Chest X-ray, AP view. Patient: 60 years old, sex F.
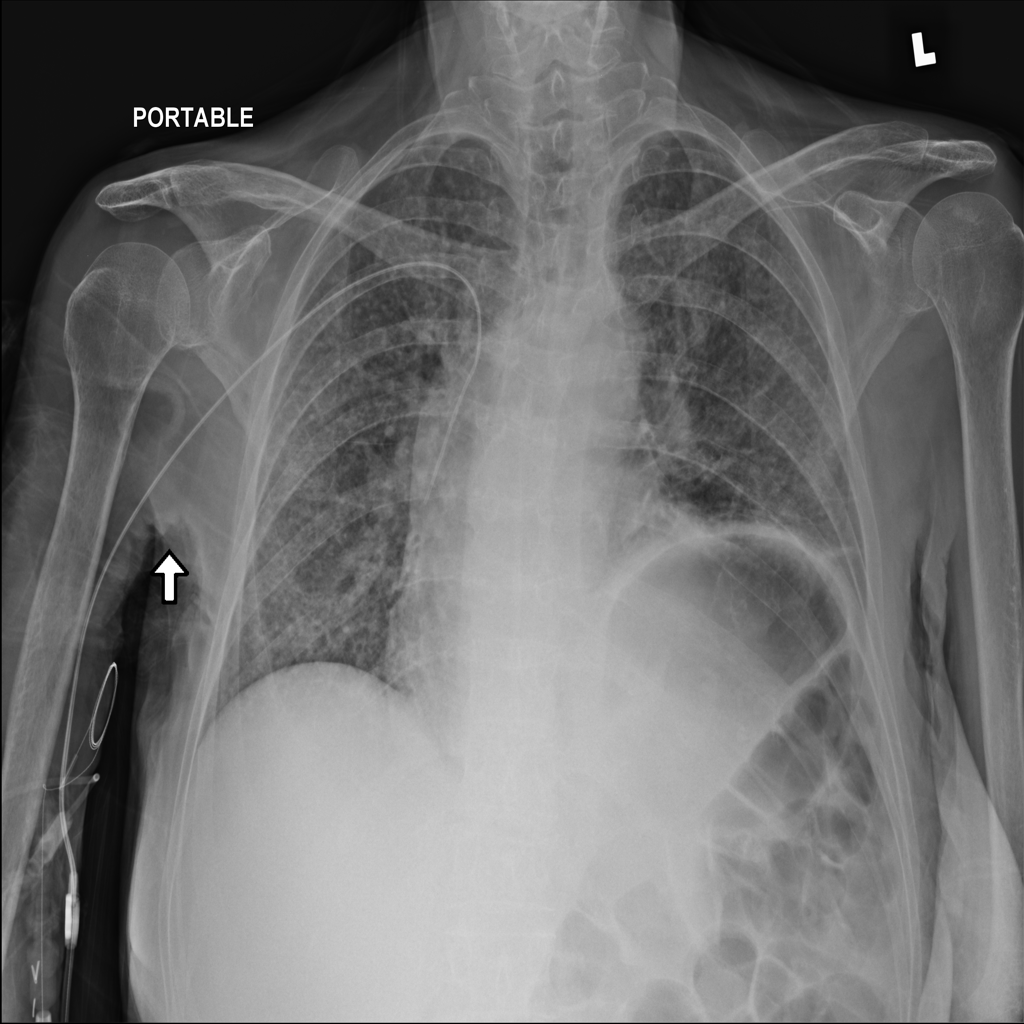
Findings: No Finding